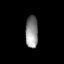
Tissue: lung
Cell type: Others
Senescence score: 0.1068
Nuclear area (px): 390
Mean DAPI intensity: 142.077